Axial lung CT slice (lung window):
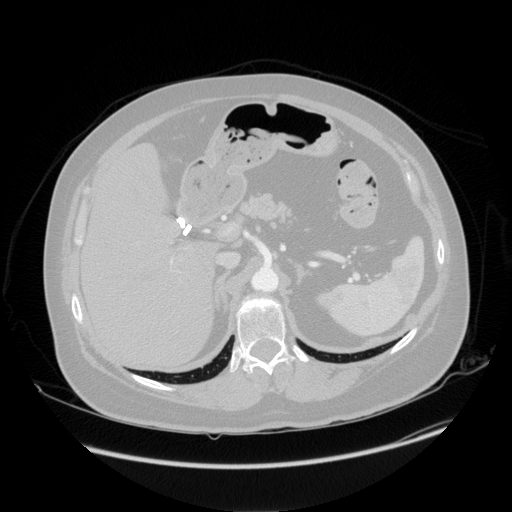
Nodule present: no